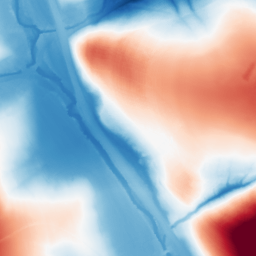
Category: morphological
Decomposition family: morphological
Decomposition parameters: operation: average
size: 100
Upsampling method: bspline
Upsampling parameters: scale: 2
Upsampling scale: 2